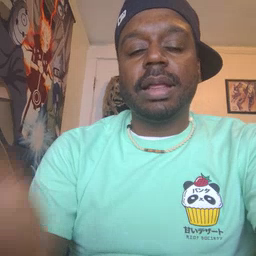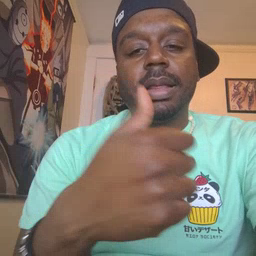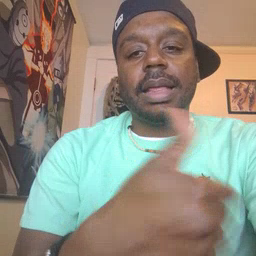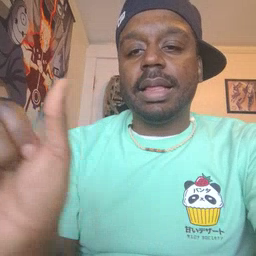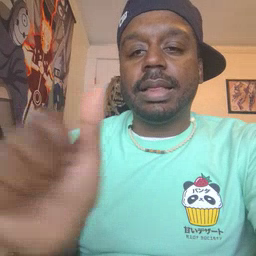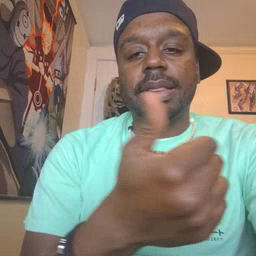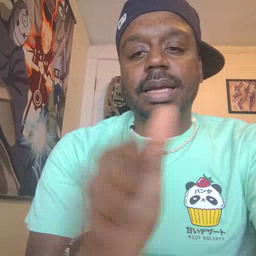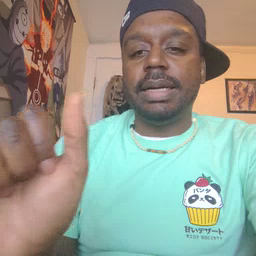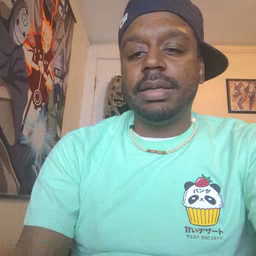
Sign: any